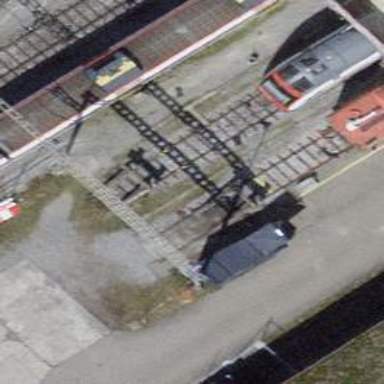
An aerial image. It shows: Railway buffer stop.